Question: I've an running an web application with angular.js (1.2.9)
i want to extend it with some animation stuff.
For this i i referenced the ng-animate js-file:
'''
<script src="//cdnjs.cloudflare.com/ajax/libs/underscore.js/1.6.0/underscore-min.js"></script>
<script src="https://code.angularjs.org/1.2.9/angular.js"></script>
<script src="https://code.angularjs.org/1.2.9/angular-animate.js"></script>
<script src="~/Scripts/ng/restangular.js"></script>
'''
and I extended my module creation with ng-animate
'''
var crApp = angular.module('crApp', ['ng-animate','restangular', 'ui.bootstrap', 'ui.router'])
'''
but from then on i got a "uncaught object" error without changing anything else.

For me this looks like the ng-animate module could not be resolved.
What am I doing wrong?
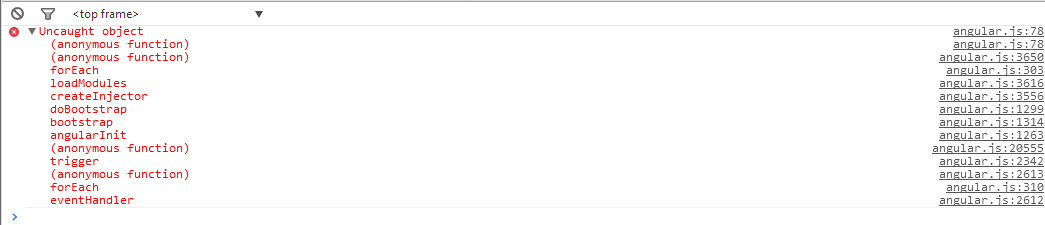
Answer: Try
'''
var crApp = angular.module('crApp', ['ngAnimate','restangular', 'ui.bootstrap', 'ui.router'])
'''
Edit: The problem for the author was that he spelled 'ngAnimate' incorrectly, and thus the module could not be loaded.